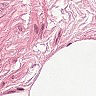
Metastatic tissue present: no